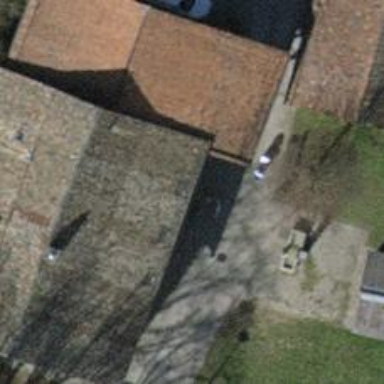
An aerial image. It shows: Outdoor public bookcase.